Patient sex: F
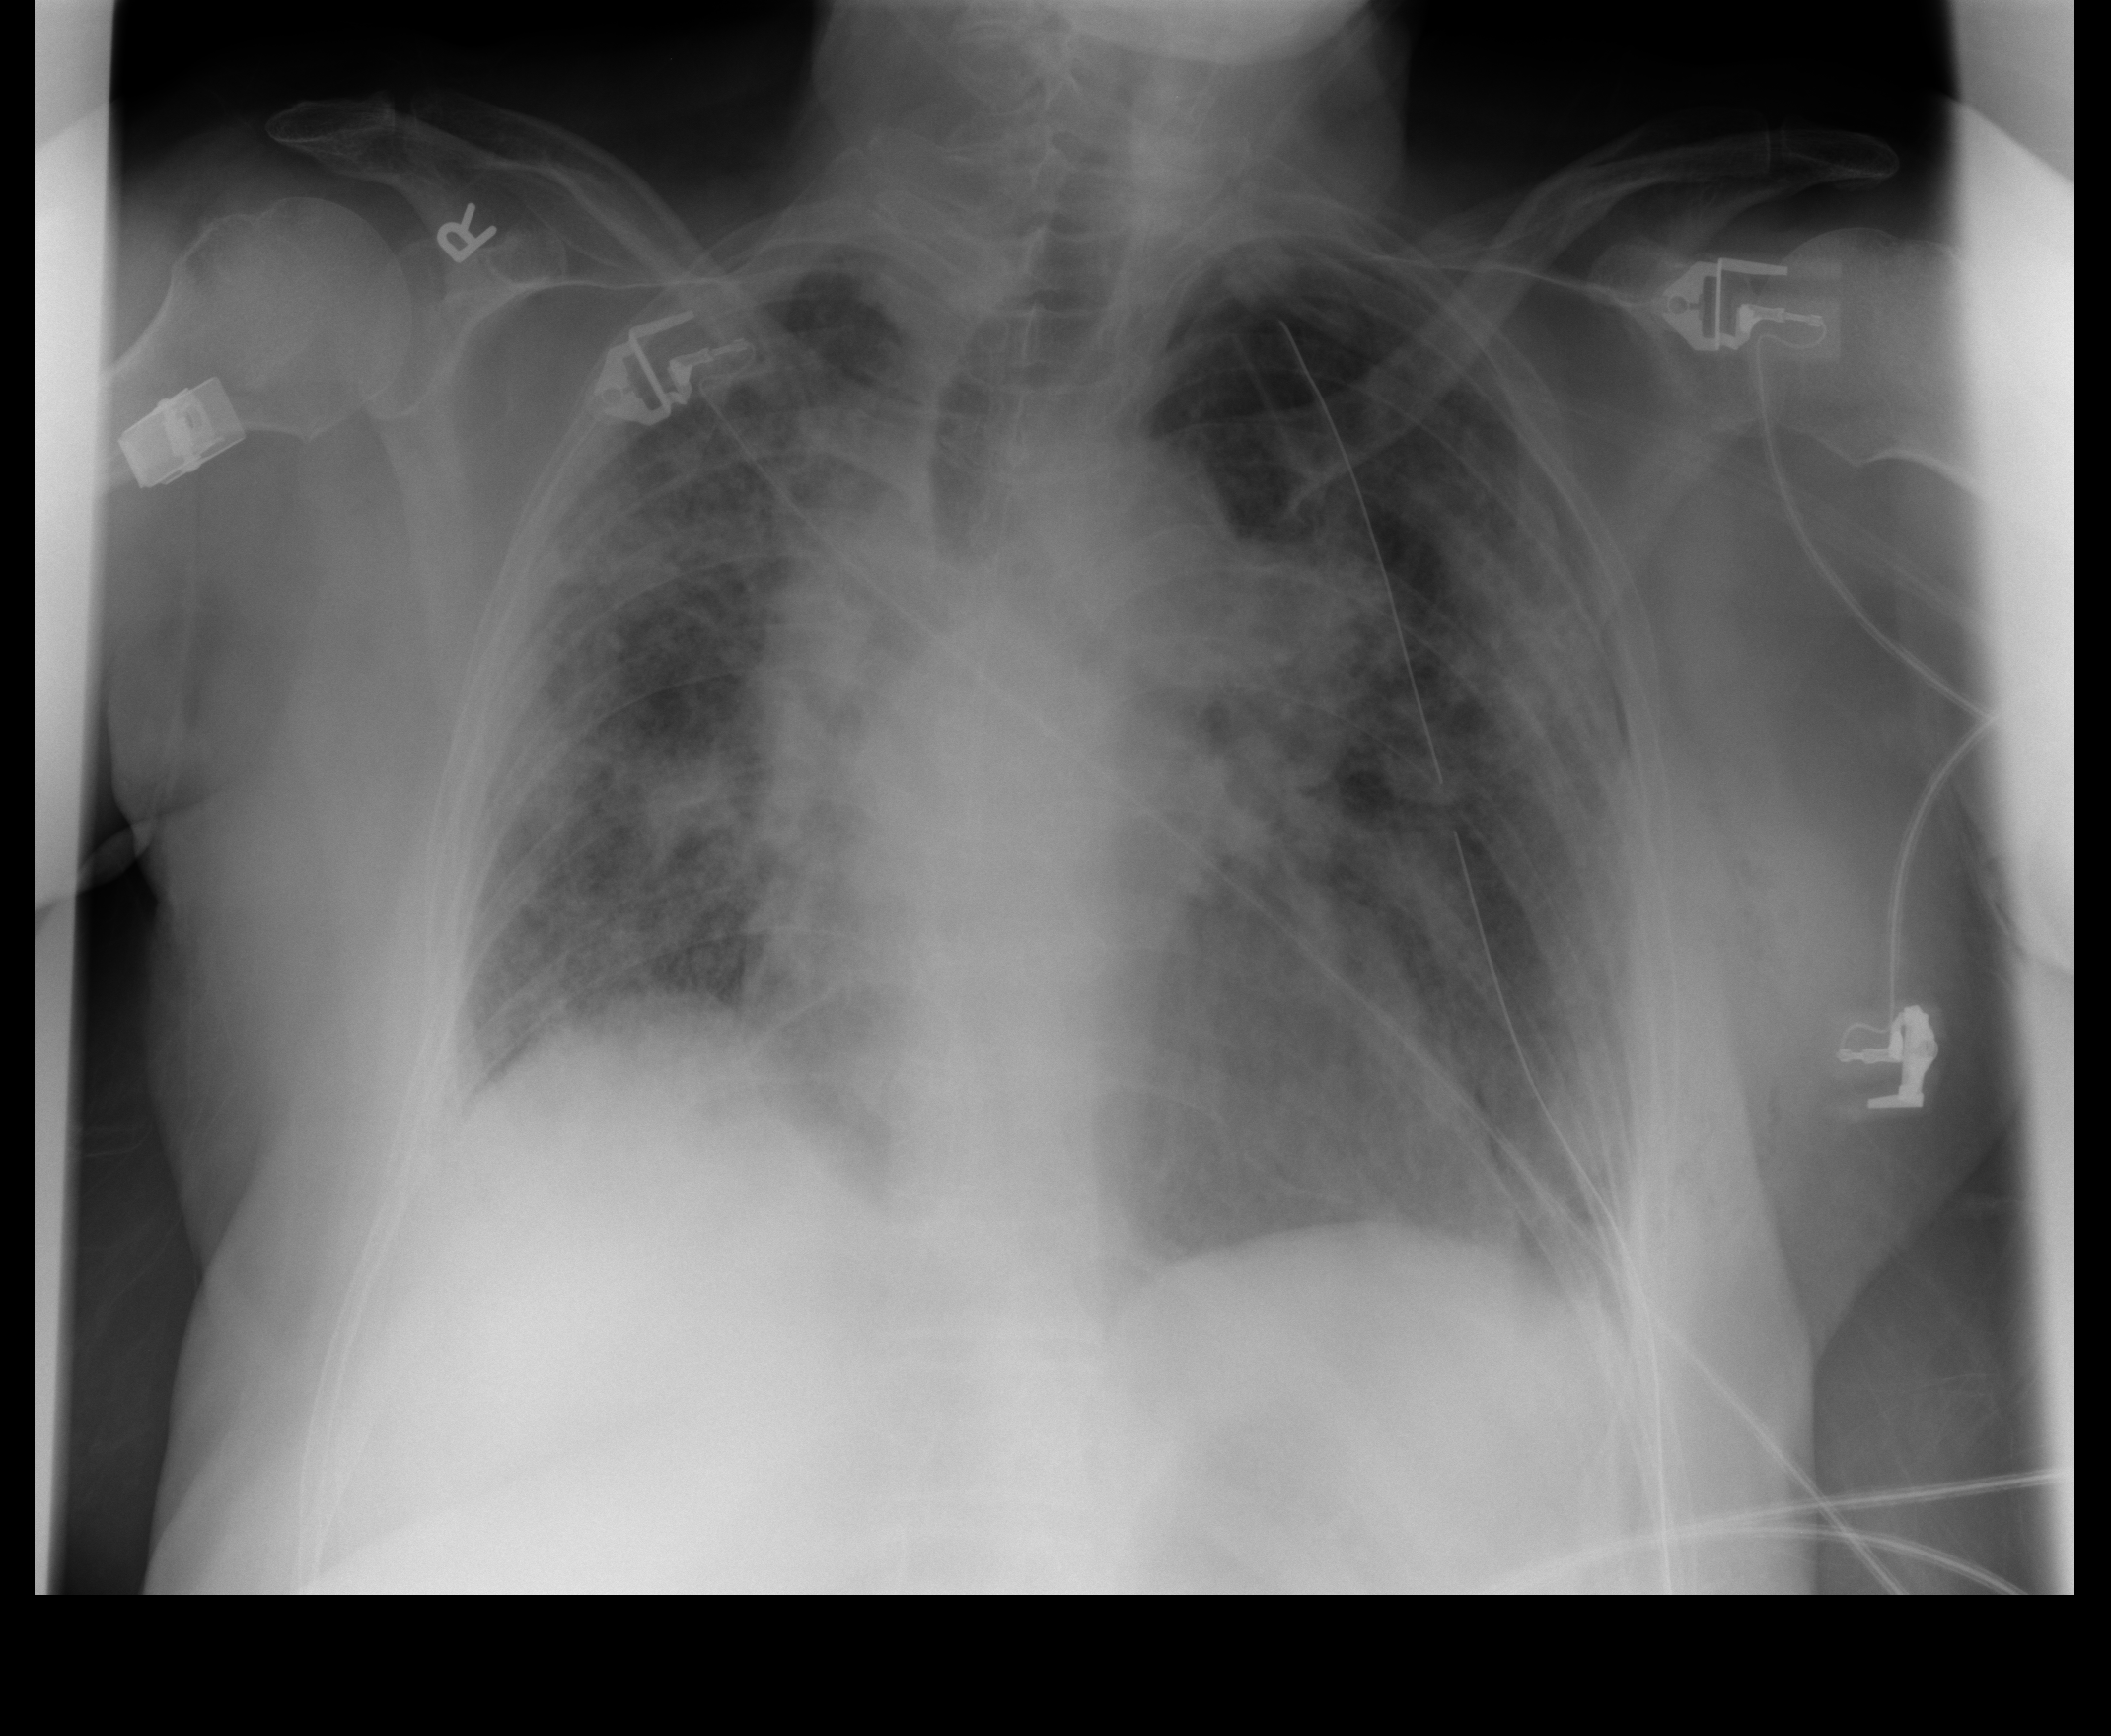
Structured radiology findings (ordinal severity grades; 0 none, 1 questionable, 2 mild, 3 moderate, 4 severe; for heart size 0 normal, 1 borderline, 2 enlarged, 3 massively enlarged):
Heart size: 2
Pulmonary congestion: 0
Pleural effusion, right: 0
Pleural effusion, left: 0
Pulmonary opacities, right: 3
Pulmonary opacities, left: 3
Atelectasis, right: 2
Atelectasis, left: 2